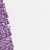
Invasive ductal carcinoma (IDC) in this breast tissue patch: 1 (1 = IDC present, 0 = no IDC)